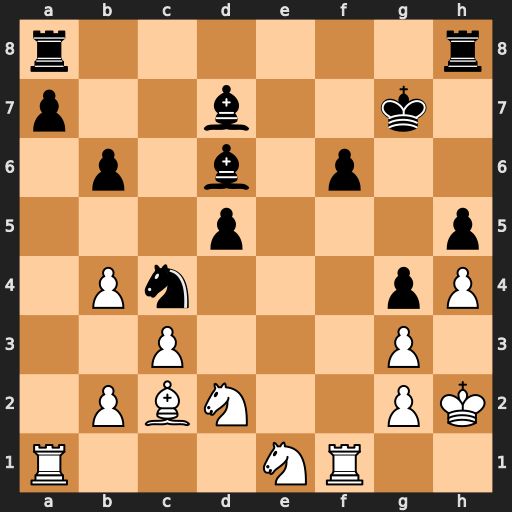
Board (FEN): r6r/p2b2k1/1p1b1p2/3p3p/1Pn3pP/2P3P1/1PBN2PK/R3NR2
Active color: w
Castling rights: -
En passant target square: -
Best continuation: Nxc4 dxc4 Rd1 Bxg3+ Kxg3